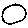
Label: circle